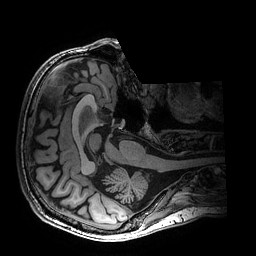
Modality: T1w
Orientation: axial
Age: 61
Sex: male
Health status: healthy
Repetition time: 2.53 s
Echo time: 0.0034 s